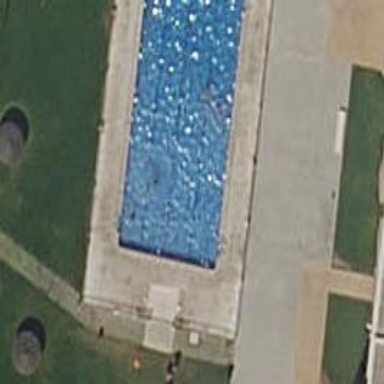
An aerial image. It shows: Swimming pool located in leisure land.